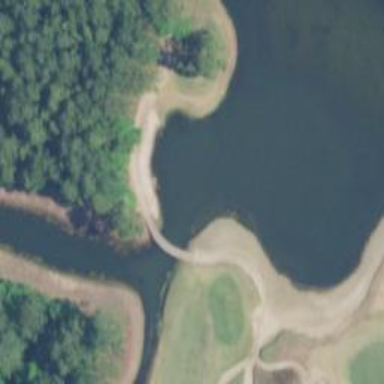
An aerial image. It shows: Service road on bridge designed for golf cartpath.